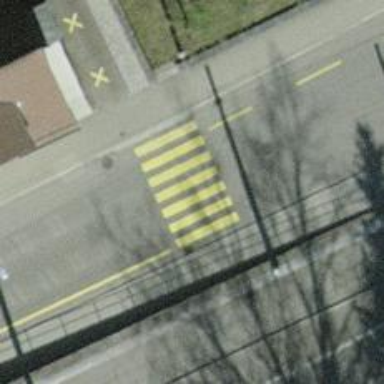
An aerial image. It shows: Tertiary road with asphalt surface and trolley wire.